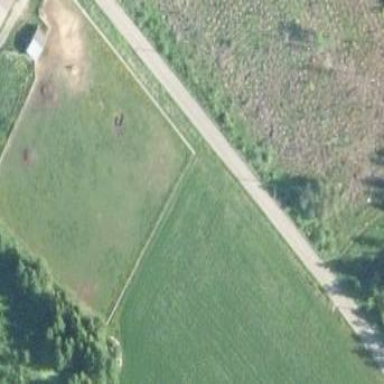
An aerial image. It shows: Fence.